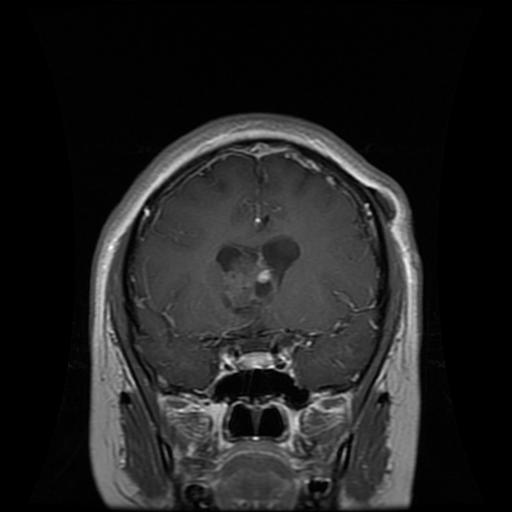
Label: glioma